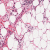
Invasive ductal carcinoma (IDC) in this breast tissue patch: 0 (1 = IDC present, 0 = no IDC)